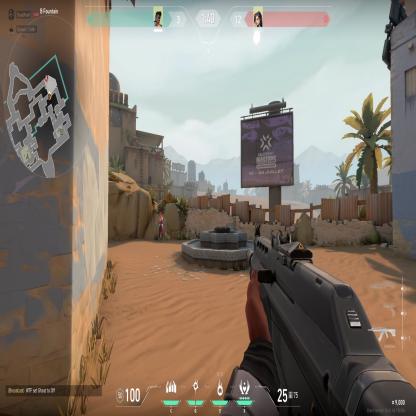
Label: enemy